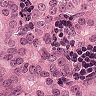
Metastatic tissue present: yes